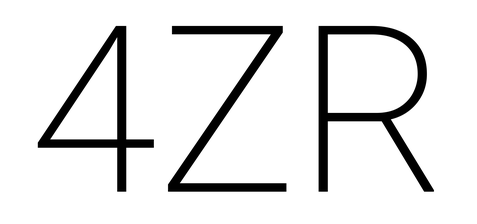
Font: Roboto_ExtraLight